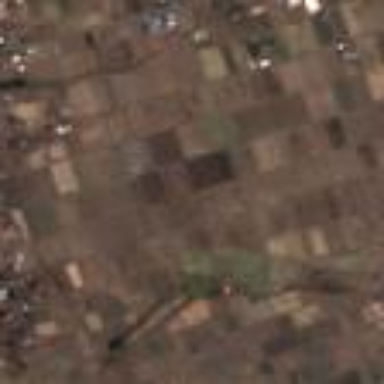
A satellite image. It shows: Farmland with rice crops growing. The produce is rice.